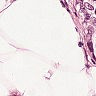
Metastatic tissue present: yes